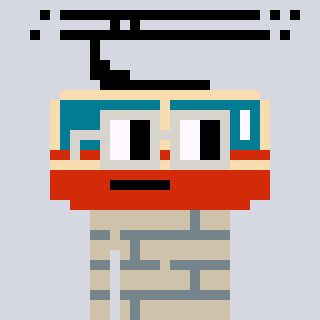
a pixel art character with square light gray glasses, a tram wagon-shaped head and a bege-colored body on a cool background